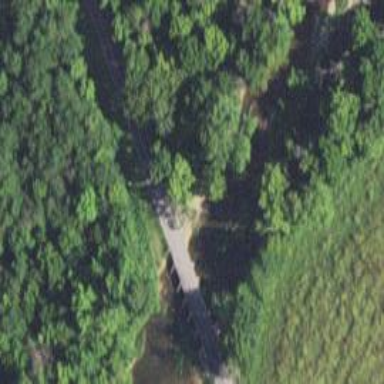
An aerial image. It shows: Tertiary road passing over bridge.